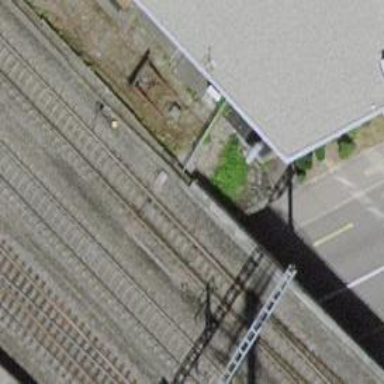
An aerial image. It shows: Railway switch.